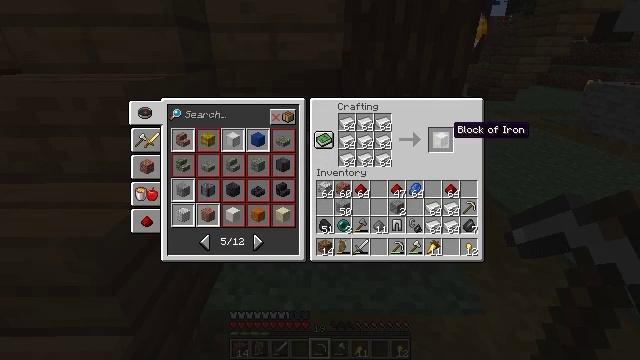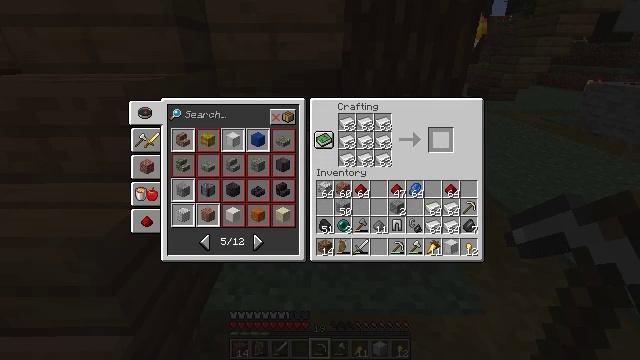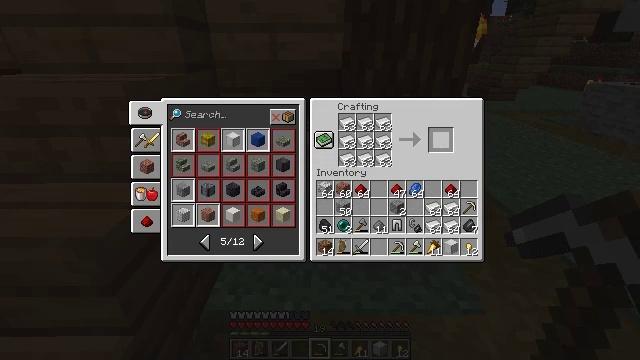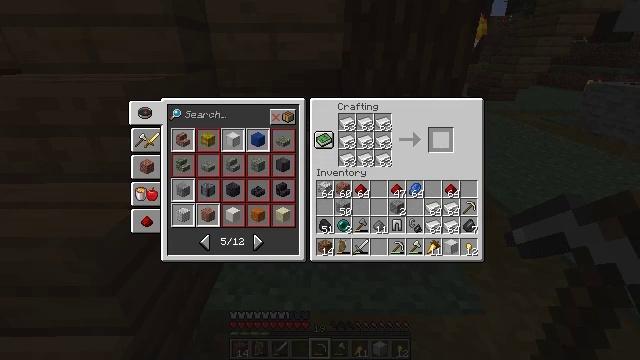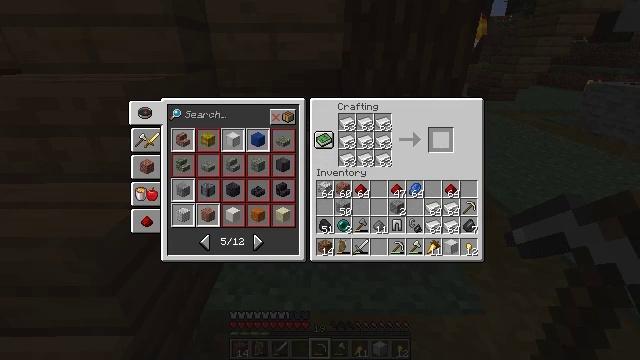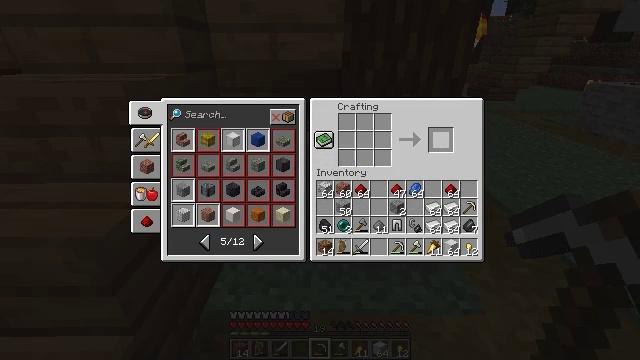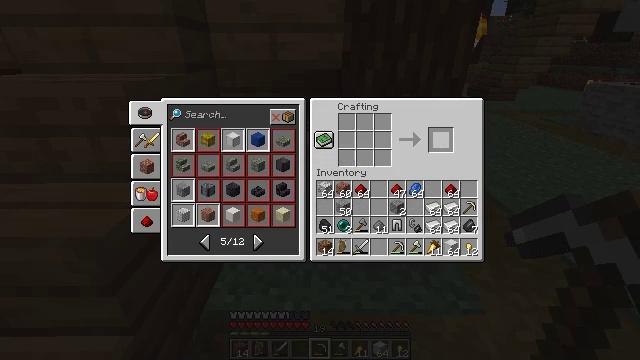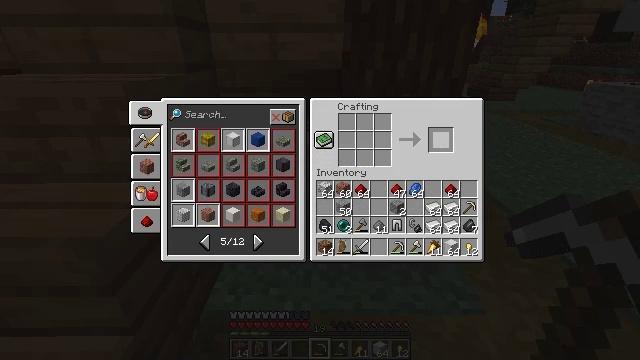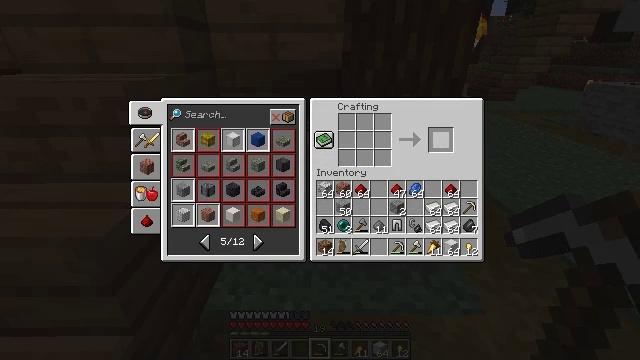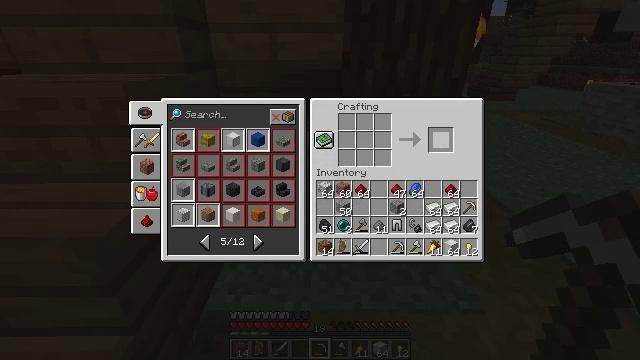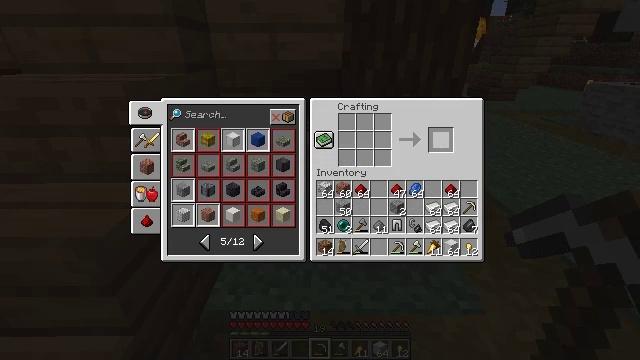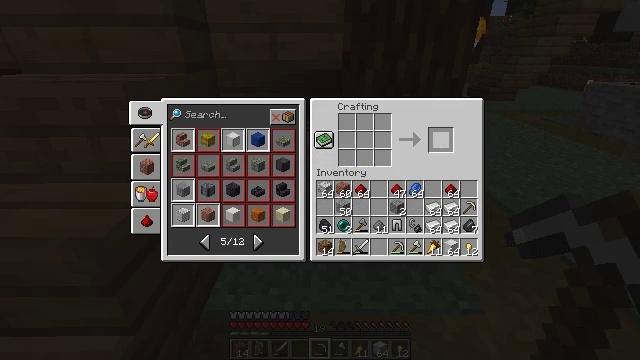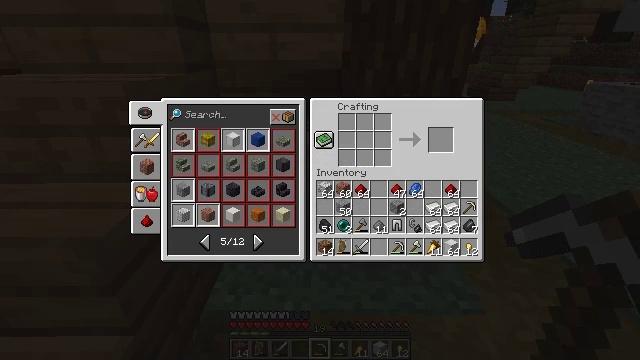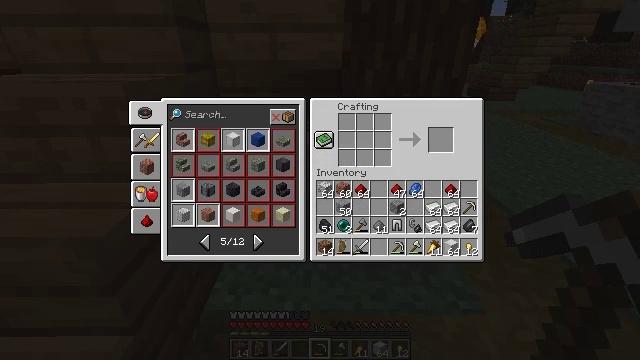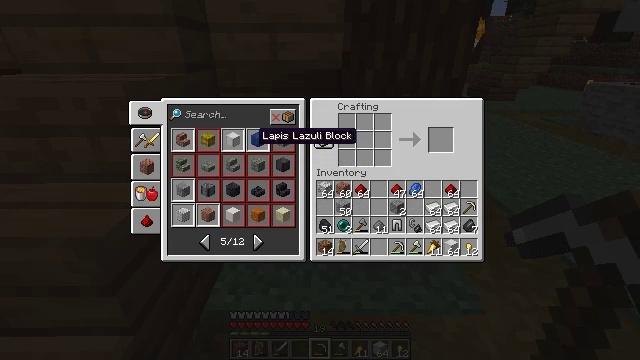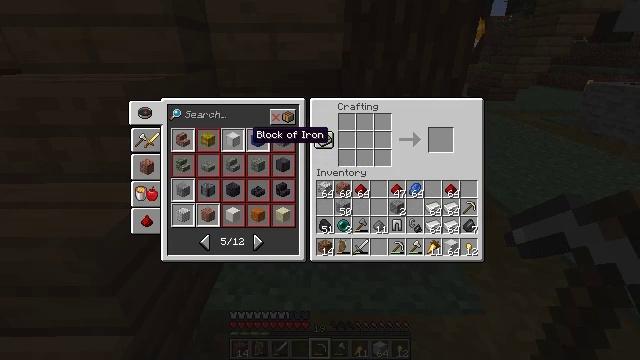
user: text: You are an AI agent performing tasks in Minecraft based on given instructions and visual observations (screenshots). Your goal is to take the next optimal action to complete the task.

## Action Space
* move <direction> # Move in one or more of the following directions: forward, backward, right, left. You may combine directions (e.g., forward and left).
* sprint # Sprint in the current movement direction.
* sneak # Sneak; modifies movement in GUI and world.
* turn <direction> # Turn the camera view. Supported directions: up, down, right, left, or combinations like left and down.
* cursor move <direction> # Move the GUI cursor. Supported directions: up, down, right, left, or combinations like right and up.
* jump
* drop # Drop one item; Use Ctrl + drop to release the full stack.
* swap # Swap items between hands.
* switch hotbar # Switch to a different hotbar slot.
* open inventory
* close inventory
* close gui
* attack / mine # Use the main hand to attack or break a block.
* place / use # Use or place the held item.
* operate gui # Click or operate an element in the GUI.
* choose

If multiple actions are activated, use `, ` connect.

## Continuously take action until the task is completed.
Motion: motion action
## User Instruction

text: Get an iron block by arranging iron ingots in the crafting table.
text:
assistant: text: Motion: sneak, attack / mine
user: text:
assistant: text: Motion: sneak, attack / mine
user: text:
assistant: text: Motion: sneak
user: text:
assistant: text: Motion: sneak, attack / mine
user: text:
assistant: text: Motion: sneak, attack / mine
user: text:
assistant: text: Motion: sneak, attack / mine
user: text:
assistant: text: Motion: sneak, attack / mine
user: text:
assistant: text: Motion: sneak, attack / mine
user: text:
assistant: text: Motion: sneak, attack / mine
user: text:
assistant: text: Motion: sneak, attack / mine
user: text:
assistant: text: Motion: sneak, attack / mine
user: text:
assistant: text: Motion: sneak, turn left and down
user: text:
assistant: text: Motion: sneak, turn left
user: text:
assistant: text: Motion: sneak, turn left
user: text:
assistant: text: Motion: sneak
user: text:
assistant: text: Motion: sneak
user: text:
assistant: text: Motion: sneak
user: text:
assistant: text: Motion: sneak
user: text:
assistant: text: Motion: sneak
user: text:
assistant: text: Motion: sneak, turn left
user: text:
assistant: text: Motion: sneak
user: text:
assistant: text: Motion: sneak
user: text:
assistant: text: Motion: sneak, attack / mine
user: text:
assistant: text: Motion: sneak, attack / mine
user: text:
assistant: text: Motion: sneak
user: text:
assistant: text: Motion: sneak, attack / mine
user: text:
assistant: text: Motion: sneak, attack / mine
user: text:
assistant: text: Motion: sneak, attack / mine
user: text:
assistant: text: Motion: sneak
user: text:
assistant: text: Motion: sneak